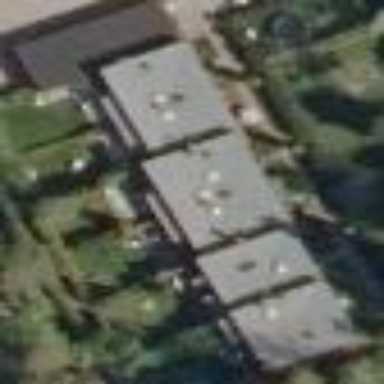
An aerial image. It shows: Terrace building.